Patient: sex M, age 43
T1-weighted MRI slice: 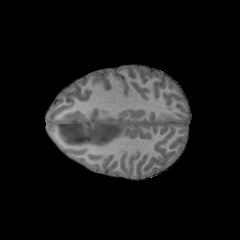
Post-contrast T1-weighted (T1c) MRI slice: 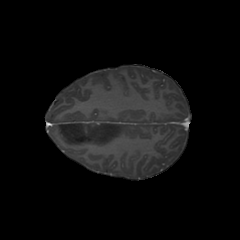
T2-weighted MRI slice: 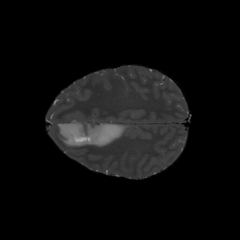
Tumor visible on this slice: yes
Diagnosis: Astrocytoma, IDH-mutant
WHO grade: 4